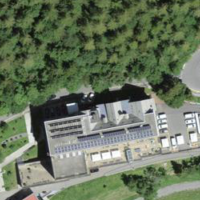
EUNIS habitat code: 55
Species observed at this site:
Chamaenerion angustifolium
Vicia sepium
Echium vulgare
Podarcis muralis
Cepaea nemoralis
Geranium pyrenaicum
Corylus avellana
Corvus frugilegus
Picea abies
Fringilla coelebs
Lamium galeobdolon
Halyzia sedecimguttata
Abies alba
Veronica persica
Acer pseudoplatanus
Bellis perennis
Taraxacum officinale
Senecio vulgaris
Malva sylvestris
Fragaria vesca